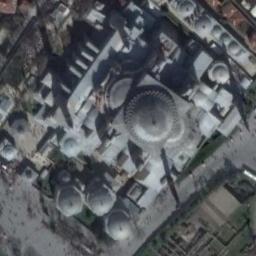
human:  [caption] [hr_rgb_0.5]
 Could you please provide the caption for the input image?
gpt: The white palace has some domes of different sizes .

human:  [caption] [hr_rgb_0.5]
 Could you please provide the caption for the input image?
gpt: One side of the palace is the road and the other side is lush woods .

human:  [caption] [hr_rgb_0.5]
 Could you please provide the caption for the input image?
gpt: Many trees of different sizes are beside the palace .

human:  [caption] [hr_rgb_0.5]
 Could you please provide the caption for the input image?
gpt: The palace is surrounded by buildings .

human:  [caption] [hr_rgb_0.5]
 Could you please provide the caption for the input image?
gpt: A gray palace with several domes .